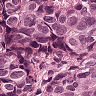
Metastatic tissue present: yes